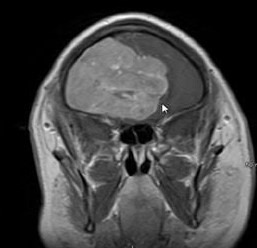
Label: meningioma